Field crop: maize
Growth stage: 2
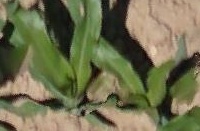
Species: maize